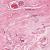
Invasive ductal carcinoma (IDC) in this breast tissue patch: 0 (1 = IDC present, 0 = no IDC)